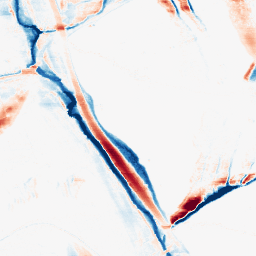
Category: morphological
Decomposition family: morphological_ellipse
Decomposition parameters: operation: average
width: 5
height: 30
Upsampling method: quartic
Upsampling parameters: scale: 4
Upsampling scale: 4